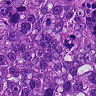
Metastatic tissue present: yes